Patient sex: F
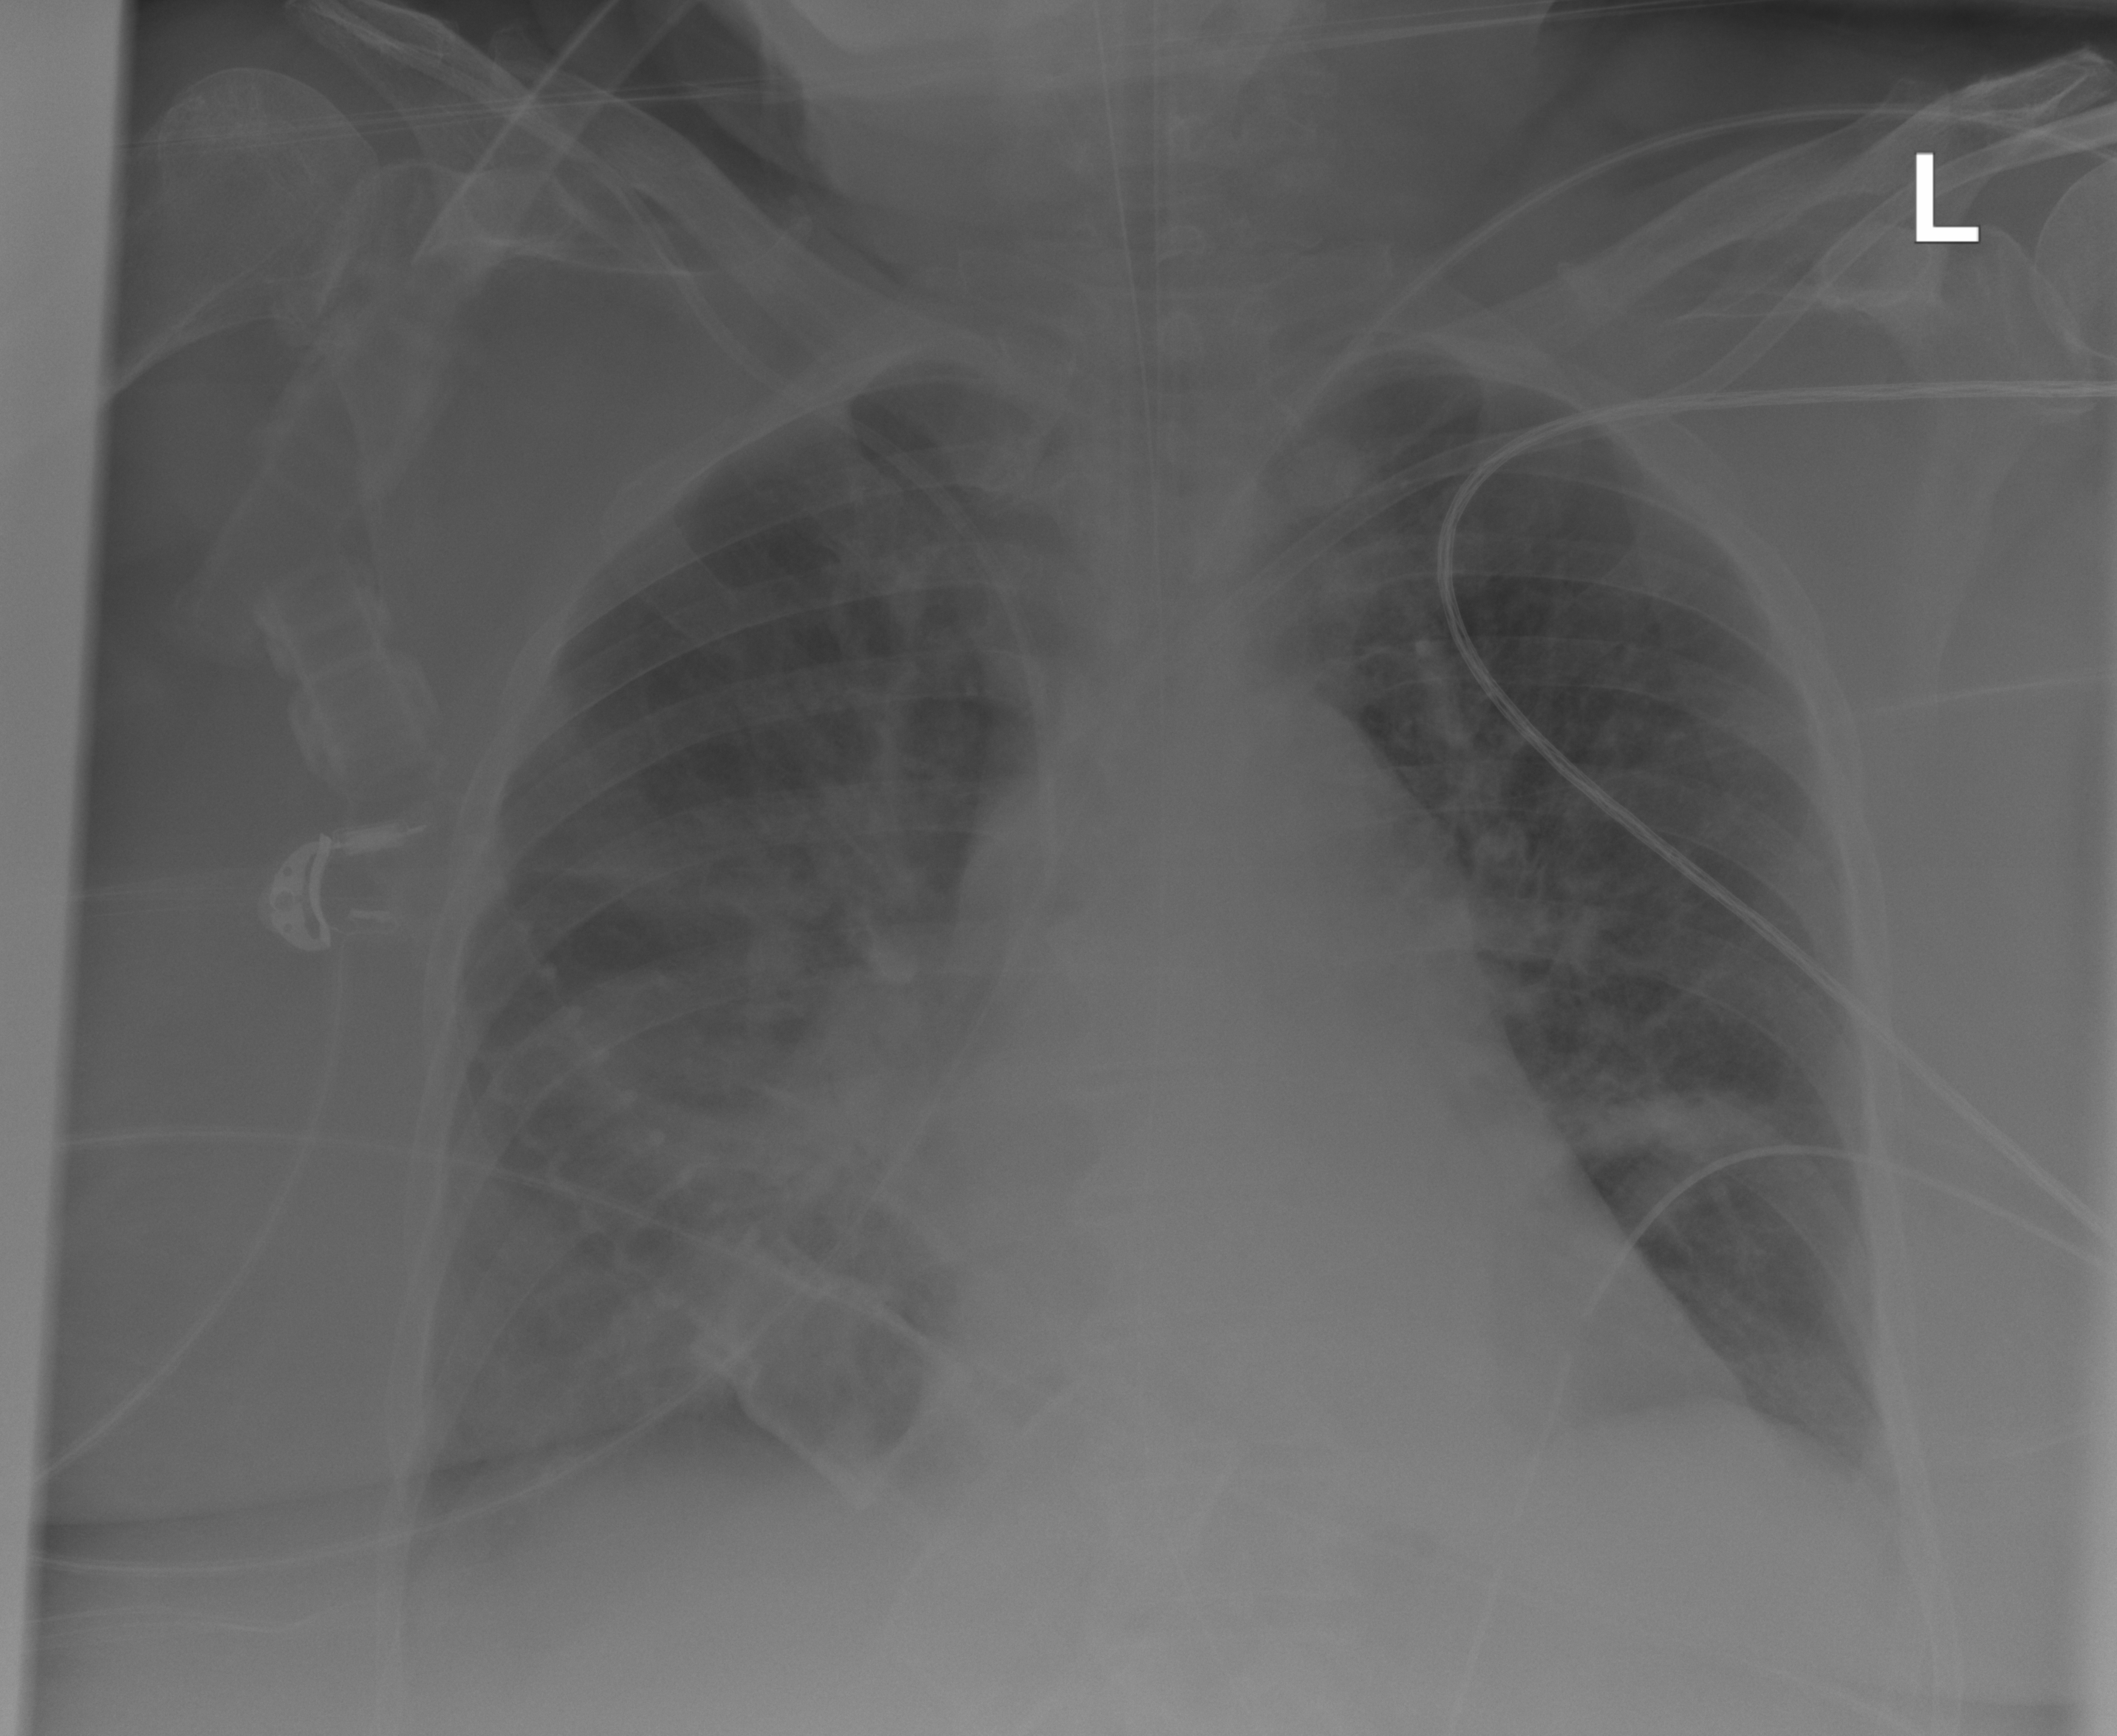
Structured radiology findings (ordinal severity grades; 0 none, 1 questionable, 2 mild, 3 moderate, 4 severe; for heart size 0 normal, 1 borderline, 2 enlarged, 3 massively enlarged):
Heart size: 2
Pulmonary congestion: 2
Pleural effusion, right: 2
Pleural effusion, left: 0
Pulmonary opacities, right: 2
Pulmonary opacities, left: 2
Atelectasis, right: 2
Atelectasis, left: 2